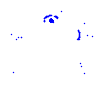
Particle: electron